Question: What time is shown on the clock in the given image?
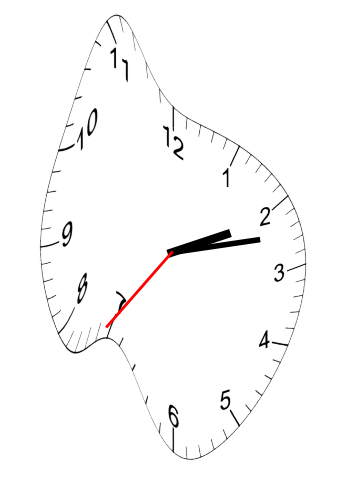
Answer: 02:12:36